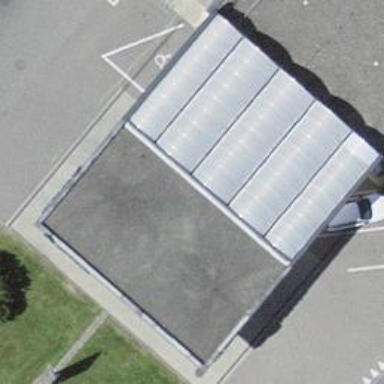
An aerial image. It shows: Fuel station.